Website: crate-barrel
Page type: account-selection
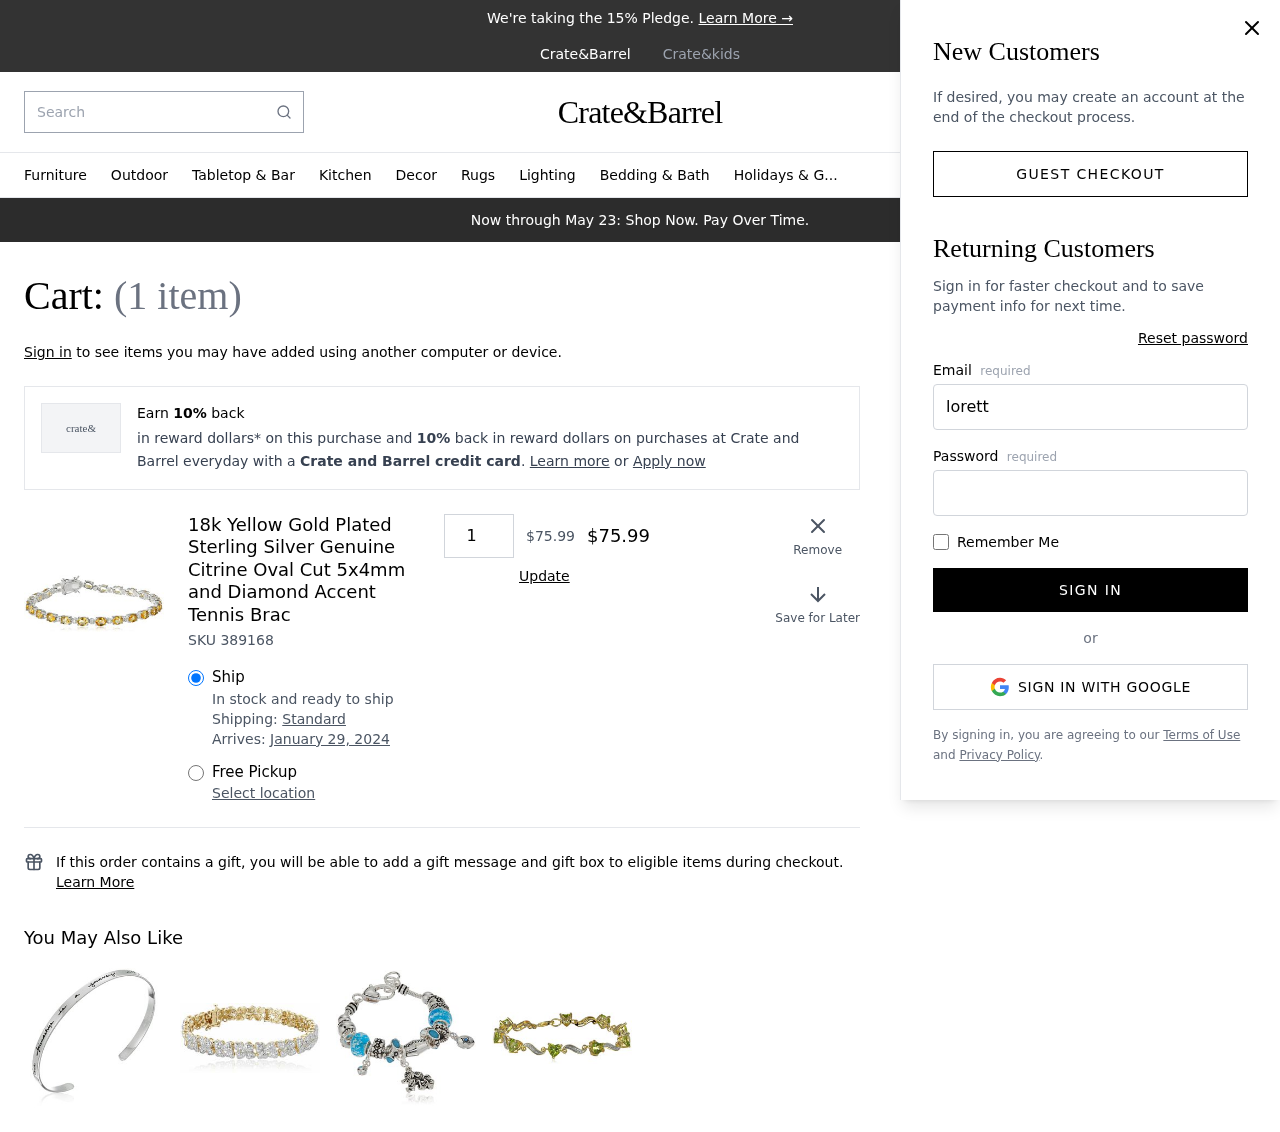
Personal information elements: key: PII_EMAIL
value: loretta_benson@gmail.com
Product elements: key: PRODUCT1_NAME
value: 18k Yellow Gold Plated Sterling Silver Genuine Citrine Oval Cut 5x4mm and Diamond Accent Tennis Brac
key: PRODUCT1_PRICE
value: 75.99
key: PRODUCT1_QUANTITY
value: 1
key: PRODUCT1_SKU
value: SKU 389168
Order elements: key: ORDER_NUM_ITEMS
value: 1
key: ORDER_DELIVERY_DATE
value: January 29, 2024
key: ORDER_SUBTOTAL
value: $75.99
Search elements: key: HEADER_SEARCH
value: Search